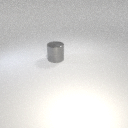
large gray metal cylinder